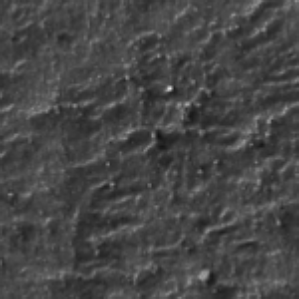
Label: frost